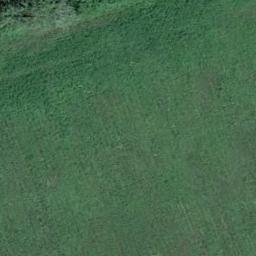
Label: meadow